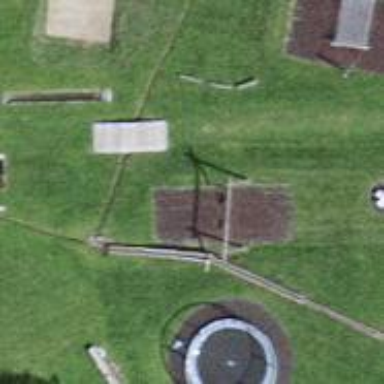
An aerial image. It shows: Playground featuring swings.